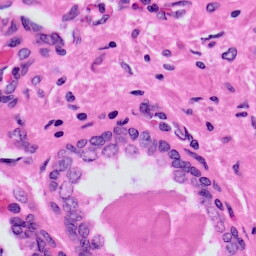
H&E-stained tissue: Prostate